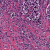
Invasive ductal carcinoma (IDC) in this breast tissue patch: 1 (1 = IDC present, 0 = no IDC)